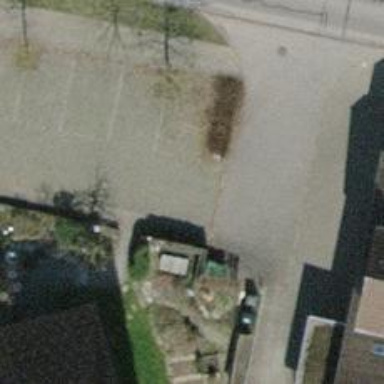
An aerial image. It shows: Driveway with grass paver surface.